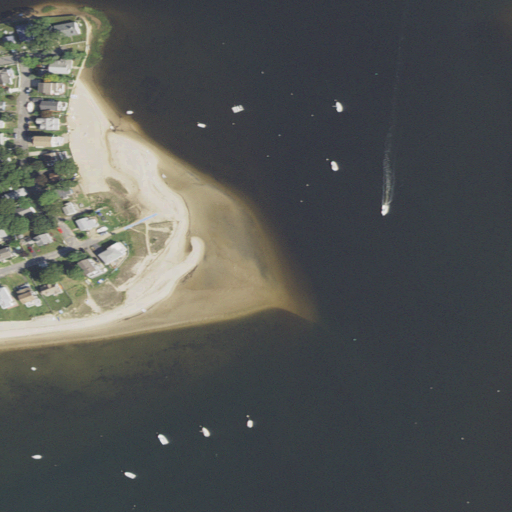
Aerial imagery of cape in Massachusetts named Quasuet Point containing open water, medium intensity development, low intensity development, barren land, and high intensity development